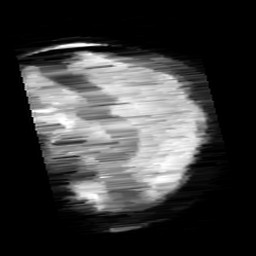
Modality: minIP
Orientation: sagittal
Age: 10
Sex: male
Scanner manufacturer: siemens
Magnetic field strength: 3 T
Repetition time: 0.027 s
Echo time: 0.02 s